Question: I have three instances running under ELB in AWS each in 3 different availability zones. When I check the cloudwatch metrics of ELB under Per LB-metrics, the value for HealthyHostCount is 900.
How can this be possible? have I tried to figure it out but did not find any possible solution.
Screenshot of the issue:

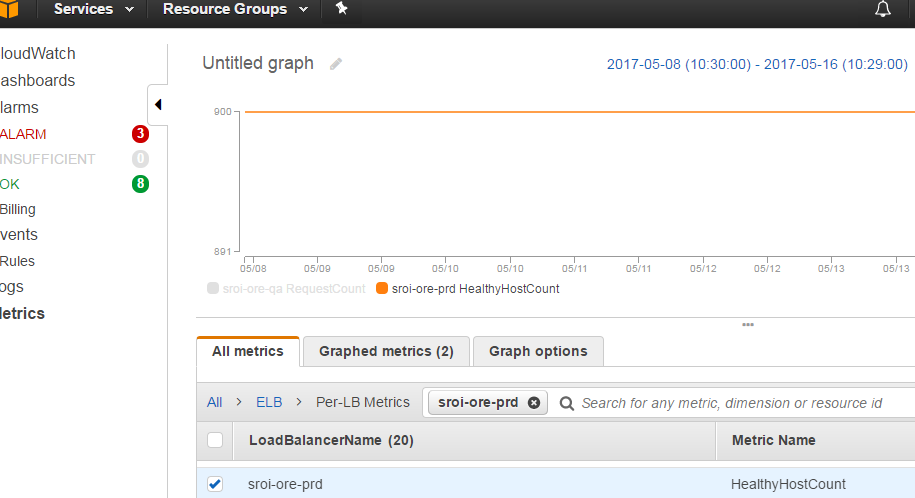
Answer: For getting a meaningful number of healthy hosts from ELB metrics you have to plot Average, Minimum or Maximum (see ELB metrics doc: <URL>
Sum statistic is not useful for this because there are multiple factors that will affect it:
- - - - -
For ELB to determine the number of healthy hosts, it has to perform a health check. You can configure frequency of health checks in the ELB settings. ELB will publish value 1 if health check passed. So if you have health checks running every 5 seconds, you'll end up with 12 samples every minute. If you plot Sum, you will get 12 for that minute.
Further more, health checks are also done per AZ, so if you have hosts across 2 AZs number from above is 12 * 2 = 24.
On top of that, when you graph your metric, you have to select a period. In the example above you have 24 checks every minute, so if you graph with a Period of 1h, you'll get 24 * 60 = 1440.
Look at the numbers you have for the parameters mentioned above and try to see how they sum up to 900.